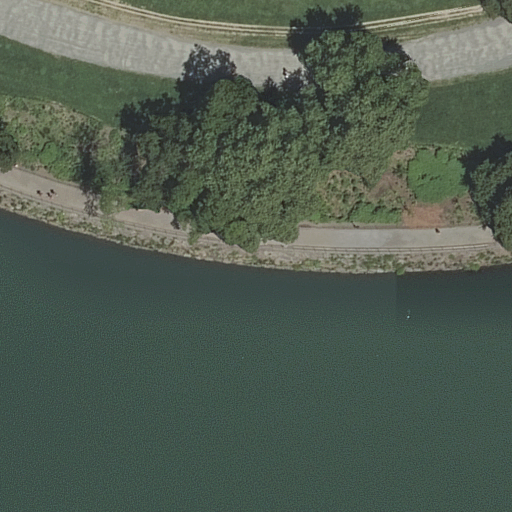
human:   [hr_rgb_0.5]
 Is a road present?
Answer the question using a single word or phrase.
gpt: yes

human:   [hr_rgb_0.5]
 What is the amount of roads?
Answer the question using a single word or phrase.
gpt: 2

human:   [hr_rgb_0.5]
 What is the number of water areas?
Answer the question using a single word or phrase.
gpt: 1

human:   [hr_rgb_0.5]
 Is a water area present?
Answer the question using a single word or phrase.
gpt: yes

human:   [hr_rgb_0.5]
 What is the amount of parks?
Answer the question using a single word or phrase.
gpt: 1

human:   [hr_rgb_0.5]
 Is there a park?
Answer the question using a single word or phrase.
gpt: yes

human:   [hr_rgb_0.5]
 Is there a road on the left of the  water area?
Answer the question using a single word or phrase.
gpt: no

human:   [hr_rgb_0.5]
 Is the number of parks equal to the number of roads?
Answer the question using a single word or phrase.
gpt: no

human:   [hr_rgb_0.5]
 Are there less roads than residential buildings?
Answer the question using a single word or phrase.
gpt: no

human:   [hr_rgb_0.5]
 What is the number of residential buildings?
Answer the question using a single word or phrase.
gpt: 0

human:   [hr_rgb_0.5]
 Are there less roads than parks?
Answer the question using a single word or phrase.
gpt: no

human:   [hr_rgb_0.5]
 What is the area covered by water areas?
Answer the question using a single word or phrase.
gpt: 5352m2

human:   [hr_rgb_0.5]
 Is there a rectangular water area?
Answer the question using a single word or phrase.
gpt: no

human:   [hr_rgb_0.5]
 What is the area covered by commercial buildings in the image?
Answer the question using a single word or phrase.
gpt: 0m2

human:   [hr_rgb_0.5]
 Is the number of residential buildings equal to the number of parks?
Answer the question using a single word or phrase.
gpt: no

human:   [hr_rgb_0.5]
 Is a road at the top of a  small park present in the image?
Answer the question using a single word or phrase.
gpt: no

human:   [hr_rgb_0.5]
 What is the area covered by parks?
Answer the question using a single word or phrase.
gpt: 10631m2

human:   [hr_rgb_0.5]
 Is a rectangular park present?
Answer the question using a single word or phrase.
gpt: yes

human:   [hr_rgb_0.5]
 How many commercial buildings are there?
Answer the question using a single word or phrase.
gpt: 0

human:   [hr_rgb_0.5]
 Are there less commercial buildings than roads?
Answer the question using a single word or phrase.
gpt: yes

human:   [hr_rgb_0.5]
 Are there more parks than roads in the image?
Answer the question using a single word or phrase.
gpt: no

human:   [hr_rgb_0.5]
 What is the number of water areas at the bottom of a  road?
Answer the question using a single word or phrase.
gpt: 1

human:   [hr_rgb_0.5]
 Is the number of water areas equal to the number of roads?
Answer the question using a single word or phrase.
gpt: no

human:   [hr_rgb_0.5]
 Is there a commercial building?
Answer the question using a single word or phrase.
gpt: no

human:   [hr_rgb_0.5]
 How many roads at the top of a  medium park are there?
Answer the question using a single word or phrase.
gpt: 0

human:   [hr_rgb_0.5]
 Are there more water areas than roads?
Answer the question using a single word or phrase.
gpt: no

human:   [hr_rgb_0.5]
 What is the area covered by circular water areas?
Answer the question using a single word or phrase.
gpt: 0m2

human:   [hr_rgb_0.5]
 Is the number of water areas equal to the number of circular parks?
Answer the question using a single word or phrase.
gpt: no

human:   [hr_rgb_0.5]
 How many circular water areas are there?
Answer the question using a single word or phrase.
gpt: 0

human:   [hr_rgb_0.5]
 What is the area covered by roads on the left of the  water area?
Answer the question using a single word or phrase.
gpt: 0m2

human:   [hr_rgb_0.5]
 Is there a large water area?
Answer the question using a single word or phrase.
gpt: yes

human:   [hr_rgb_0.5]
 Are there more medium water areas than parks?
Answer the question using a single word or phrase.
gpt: no

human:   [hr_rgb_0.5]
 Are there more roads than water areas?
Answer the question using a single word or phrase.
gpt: yes

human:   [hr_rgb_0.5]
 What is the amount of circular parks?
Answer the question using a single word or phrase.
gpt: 0

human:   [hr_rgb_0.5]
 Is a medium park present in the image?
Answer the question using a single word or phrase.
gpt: no

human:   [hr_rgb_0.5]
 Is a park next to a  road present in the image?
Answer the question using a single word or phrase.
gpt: yes

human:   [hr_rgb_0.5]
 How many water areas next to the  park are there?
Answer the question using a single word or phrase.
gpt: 1

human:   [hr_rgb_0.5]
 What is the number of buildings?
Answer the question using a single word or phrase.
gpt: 0

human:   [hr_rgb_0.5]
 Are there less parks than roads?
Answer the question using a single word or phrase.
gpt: yes

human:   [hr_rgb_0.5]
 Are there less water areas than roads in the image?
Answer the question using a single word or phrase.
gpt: yes

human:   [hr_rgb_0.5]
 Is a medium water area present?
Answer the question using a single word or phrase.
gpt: no

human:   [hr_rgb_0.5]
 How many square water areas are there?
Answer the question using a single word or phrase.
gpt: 0

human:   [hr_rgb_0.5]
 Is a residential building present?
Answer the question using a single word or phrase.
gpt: no

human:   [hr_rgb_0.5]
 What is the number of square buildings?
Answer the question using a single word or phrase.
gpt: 0

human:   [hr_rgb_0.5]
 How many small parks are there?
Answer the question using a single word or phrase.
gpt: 0

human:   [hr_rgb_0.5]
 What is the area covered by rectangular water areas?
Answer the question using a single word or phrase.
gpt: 0m2

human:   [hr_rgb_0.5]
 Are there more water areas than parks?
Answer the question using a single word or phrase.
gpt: no

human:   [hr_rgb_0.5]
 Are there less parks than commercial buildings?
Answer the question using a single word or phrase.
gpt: no

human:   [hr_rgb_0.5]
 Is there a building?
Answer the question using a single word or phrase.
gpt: no

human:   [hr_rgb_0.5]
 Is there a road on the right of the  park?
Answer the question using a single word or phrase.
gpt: no

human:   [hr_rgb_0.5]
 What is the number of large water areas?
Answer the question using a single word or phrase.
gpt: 1

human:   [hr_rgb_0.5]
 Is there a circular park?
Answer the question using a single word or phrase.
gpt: no

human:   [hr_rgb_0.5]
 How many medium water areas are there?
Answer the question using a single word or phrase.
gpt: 0

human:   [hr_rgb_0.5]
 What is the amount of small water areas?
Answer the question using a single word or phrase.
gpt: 0

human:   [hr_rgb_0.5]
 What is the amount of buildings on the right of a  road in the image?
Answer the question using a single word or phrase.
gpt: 0

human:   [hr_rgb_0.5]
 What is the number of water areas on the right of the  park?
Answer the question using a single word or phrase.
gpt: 0

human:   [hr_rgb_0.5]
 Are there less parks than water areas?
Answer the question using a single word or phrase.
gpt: no

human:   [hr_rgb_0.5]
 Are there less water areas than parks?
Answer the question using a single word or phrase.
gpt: no

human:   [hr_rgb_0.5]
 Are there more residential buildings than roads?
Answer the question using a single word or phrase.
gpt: no

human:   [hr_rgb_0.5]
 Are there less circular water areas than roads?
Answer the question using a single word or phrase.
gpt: yes

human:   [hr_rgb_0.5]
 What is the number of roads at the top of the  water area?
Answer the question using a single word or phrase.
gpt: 2

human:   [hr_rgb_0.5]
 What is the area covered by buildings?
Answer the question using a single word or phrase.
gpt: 0m2

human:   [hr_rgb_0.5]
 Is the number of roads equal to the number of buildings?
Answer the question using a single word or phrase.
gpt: no

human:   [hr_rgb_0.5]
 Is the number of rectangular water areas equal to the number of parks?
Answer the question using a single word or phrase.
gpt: no